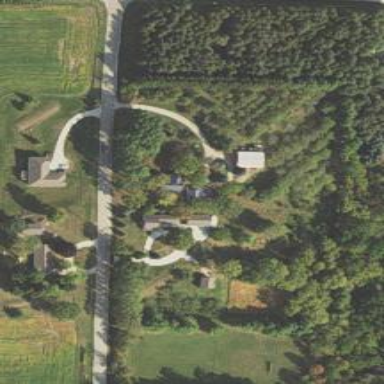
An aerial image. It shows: Driveway.